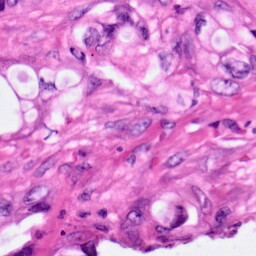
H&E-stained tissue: Pancreatic